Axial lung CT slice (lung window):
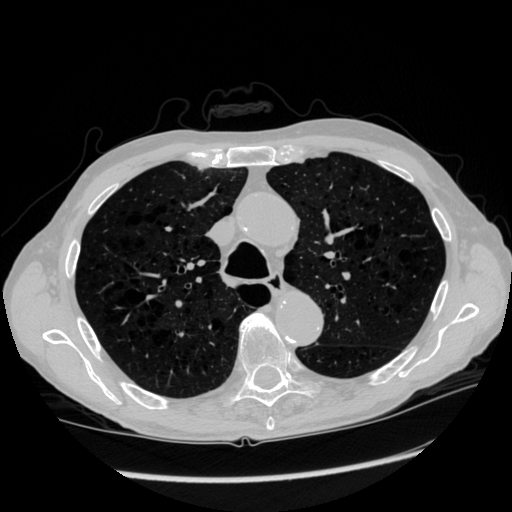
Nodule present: no